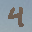
Label: 4